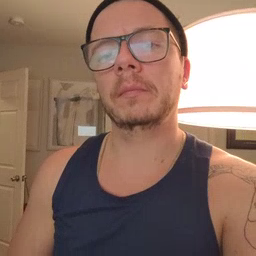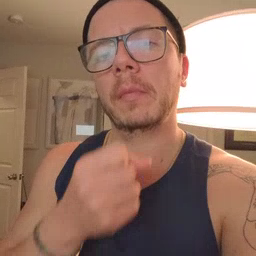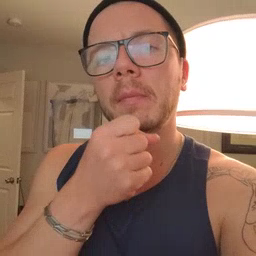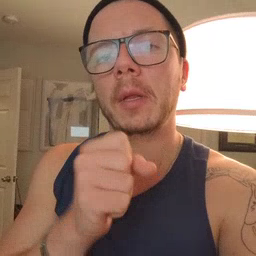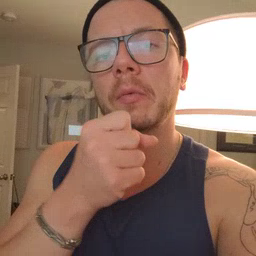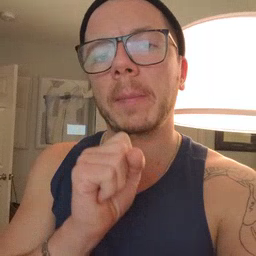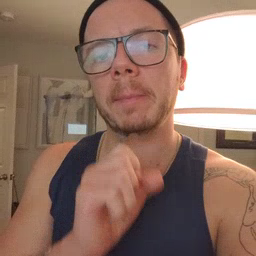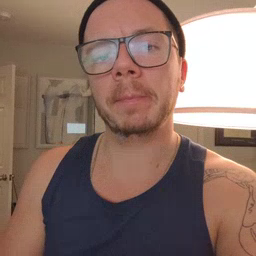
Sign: icecream